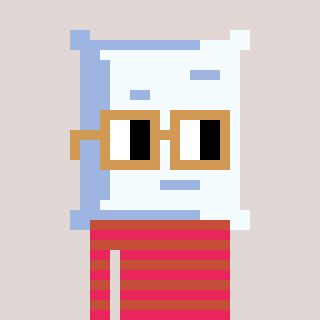
a pixel art character with square brown glasses, a pillow-shaped head and a rust-colored body on a warm background